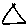
Label: triangle